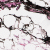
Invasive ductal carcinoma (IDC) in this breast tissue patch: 0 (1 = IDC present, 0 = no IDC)